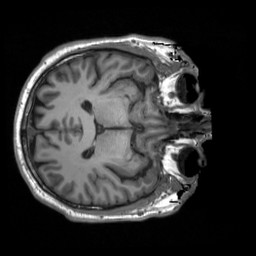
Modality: T1w
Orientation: axial
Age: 52
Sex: male
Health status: ill
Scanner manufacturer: siemens
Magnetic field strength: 3 T
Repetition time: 2.3 s
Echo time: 0.00201 s